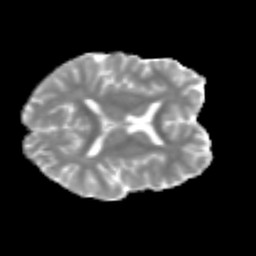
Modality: MD
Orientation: axial
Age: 20
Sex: female
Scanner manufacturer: siemens
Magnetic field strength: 3 T
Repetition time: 2.3 s
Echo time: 0.085 s